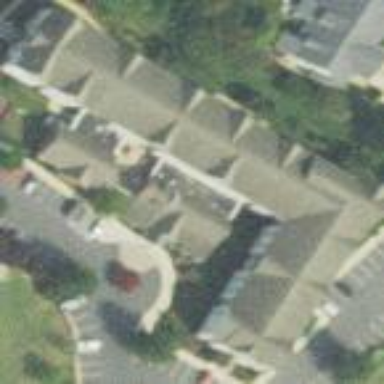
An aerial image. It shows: Hotel building.